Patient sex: M
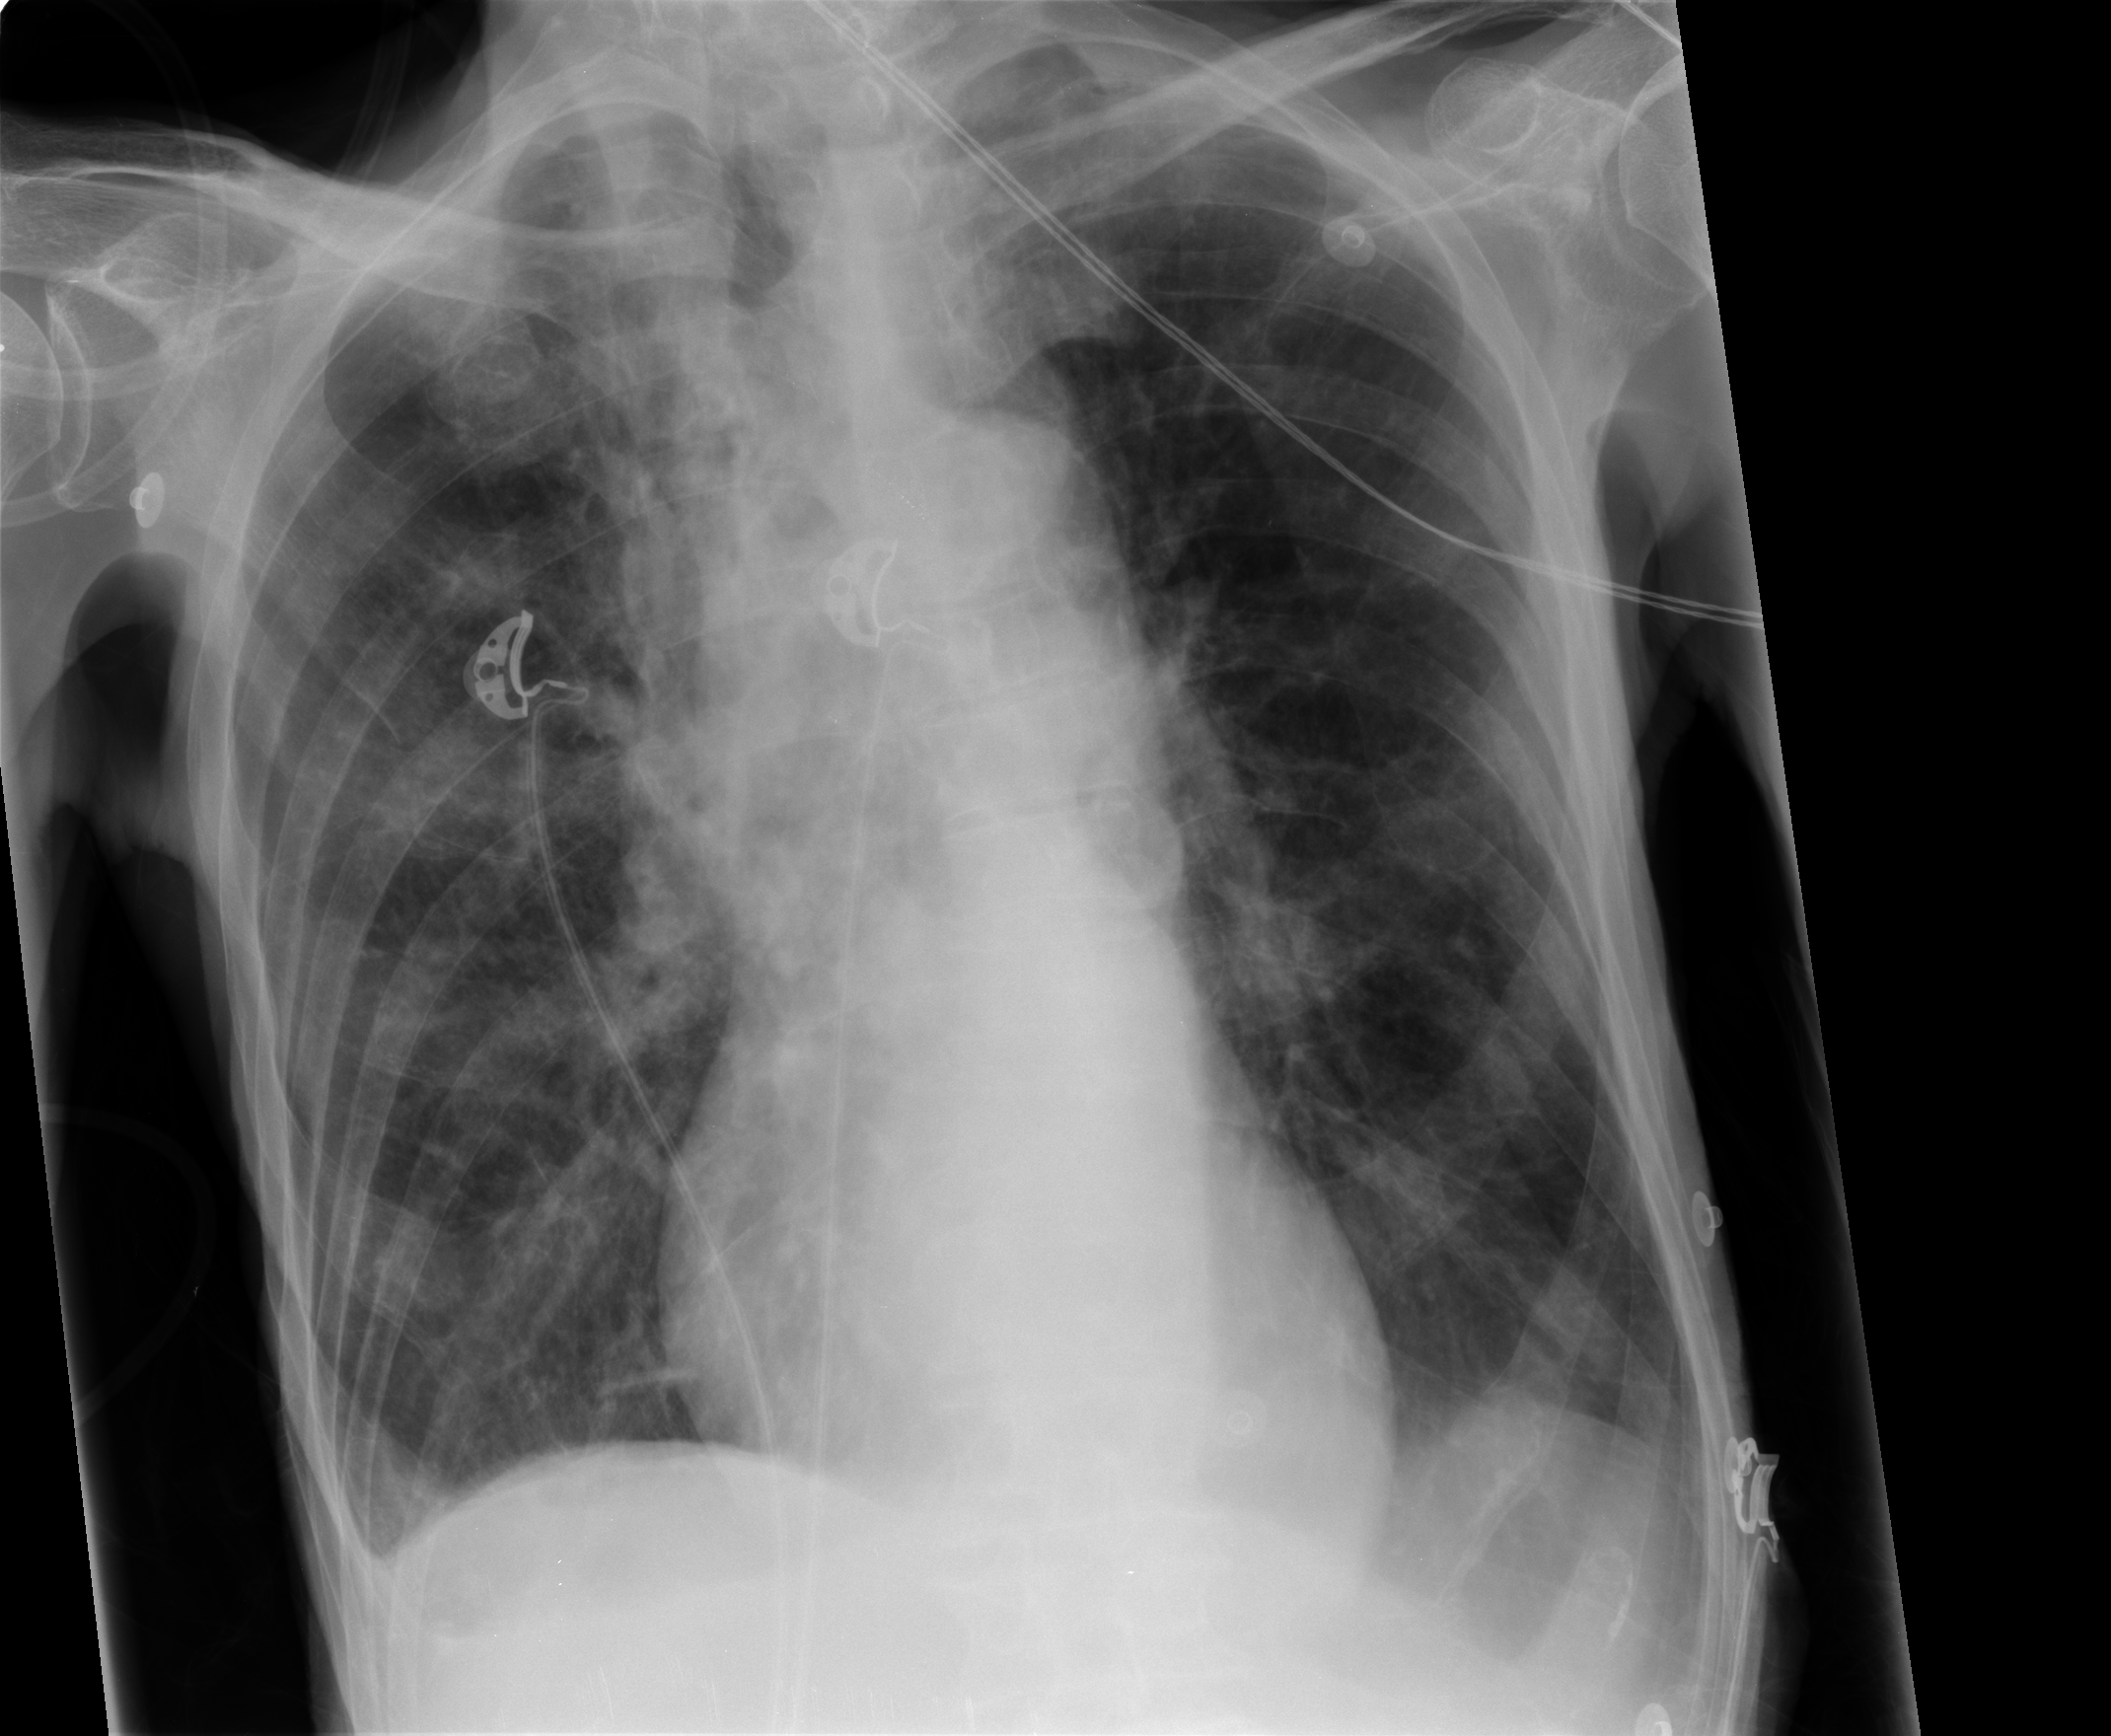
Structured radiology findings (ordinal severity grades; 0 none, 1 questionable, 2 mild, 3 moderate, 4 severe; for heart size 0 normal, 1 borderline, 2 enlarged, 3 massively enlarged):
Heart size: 1
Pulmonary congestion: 1
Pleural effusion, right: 1
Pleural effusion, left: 0
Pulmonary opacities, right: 1
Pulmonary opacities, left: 0
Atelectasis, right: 1
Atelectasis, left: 0